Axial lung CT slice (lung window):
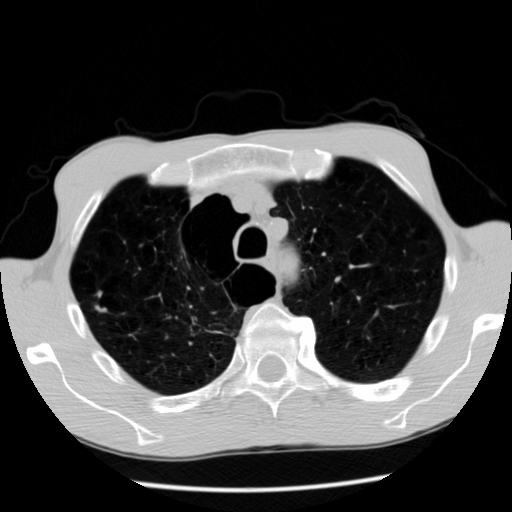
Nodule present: yes
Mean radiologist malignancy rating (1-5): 2.5